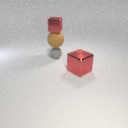
large brown rubber sphere below small red metal cube